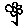
Label: flower